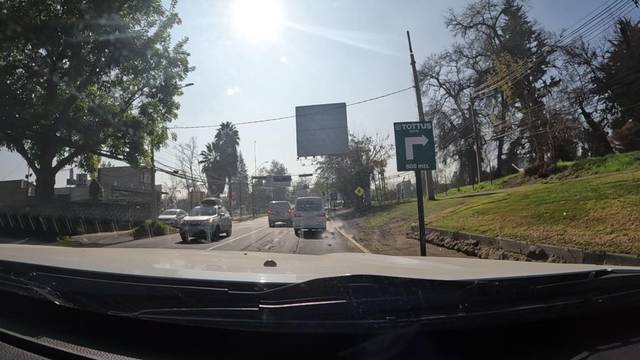
Region: Chile
Coordinates: -33.5, -70.561